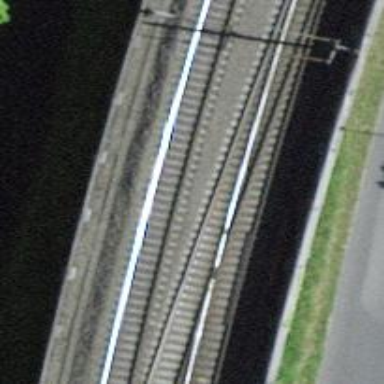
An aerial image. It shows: Electrified railway with contact line running along embankment.